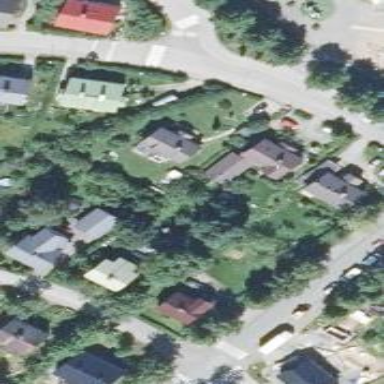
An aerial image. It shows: Residential area.